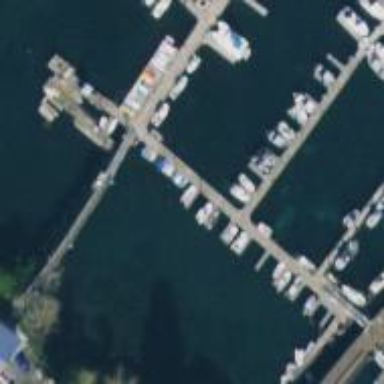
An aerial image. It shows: Man-made pier.